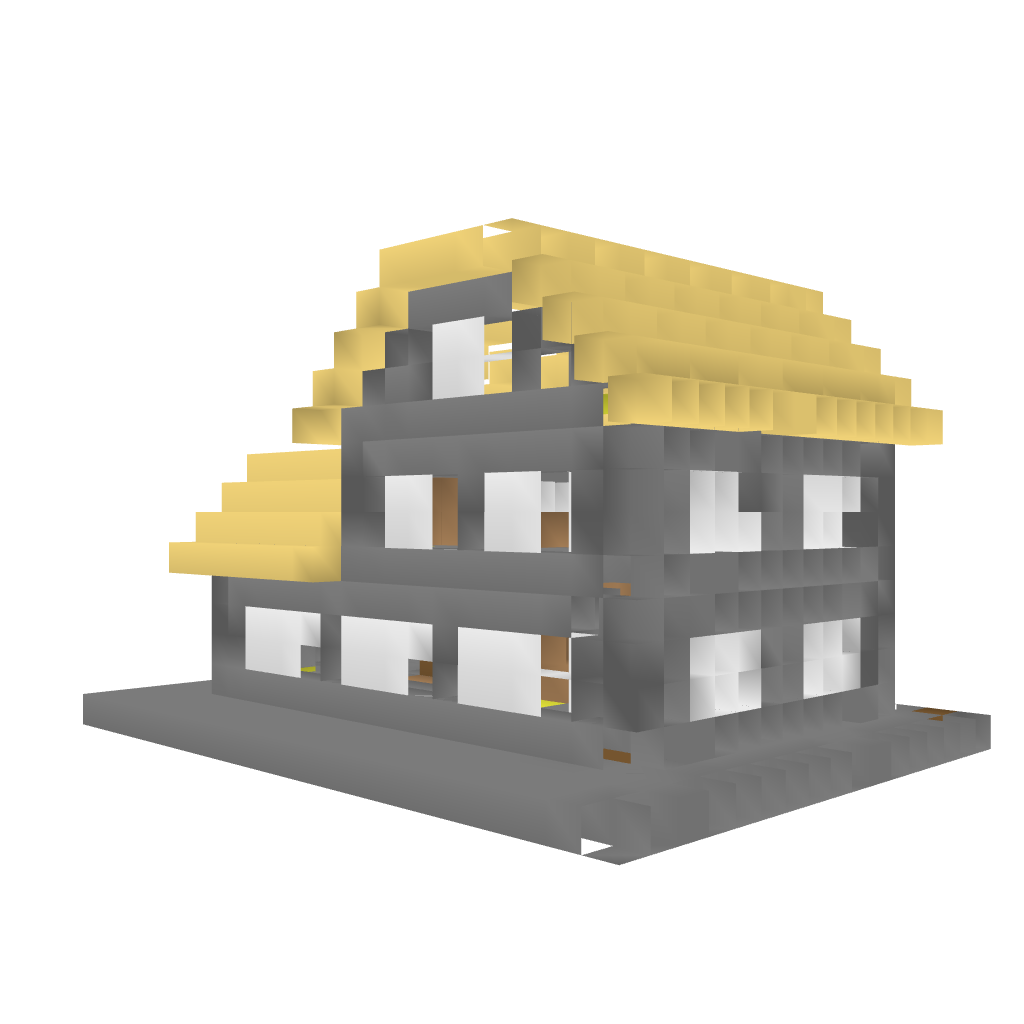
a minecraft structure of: mansion 2 high quality